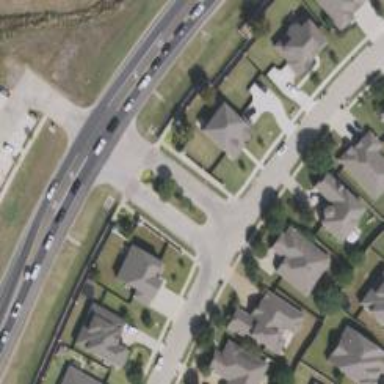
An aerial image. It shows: Residential road.